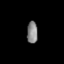
Tissue: lung
Cell type: Endothelial cells
Senescence score: 0.5817
Nuclear area (px): 229
Mean DAPI intensity: 132.799